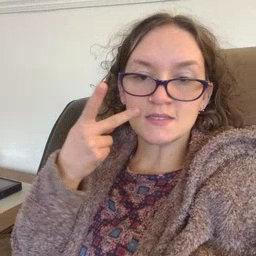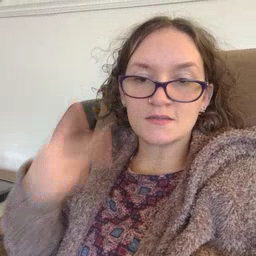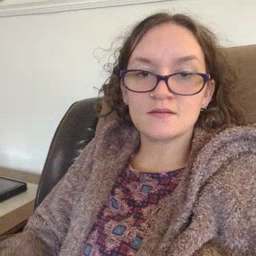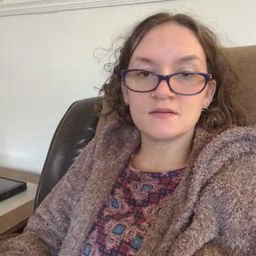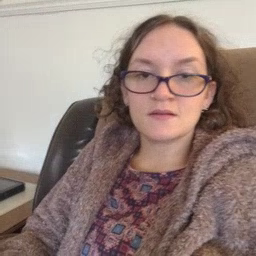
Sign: kitty